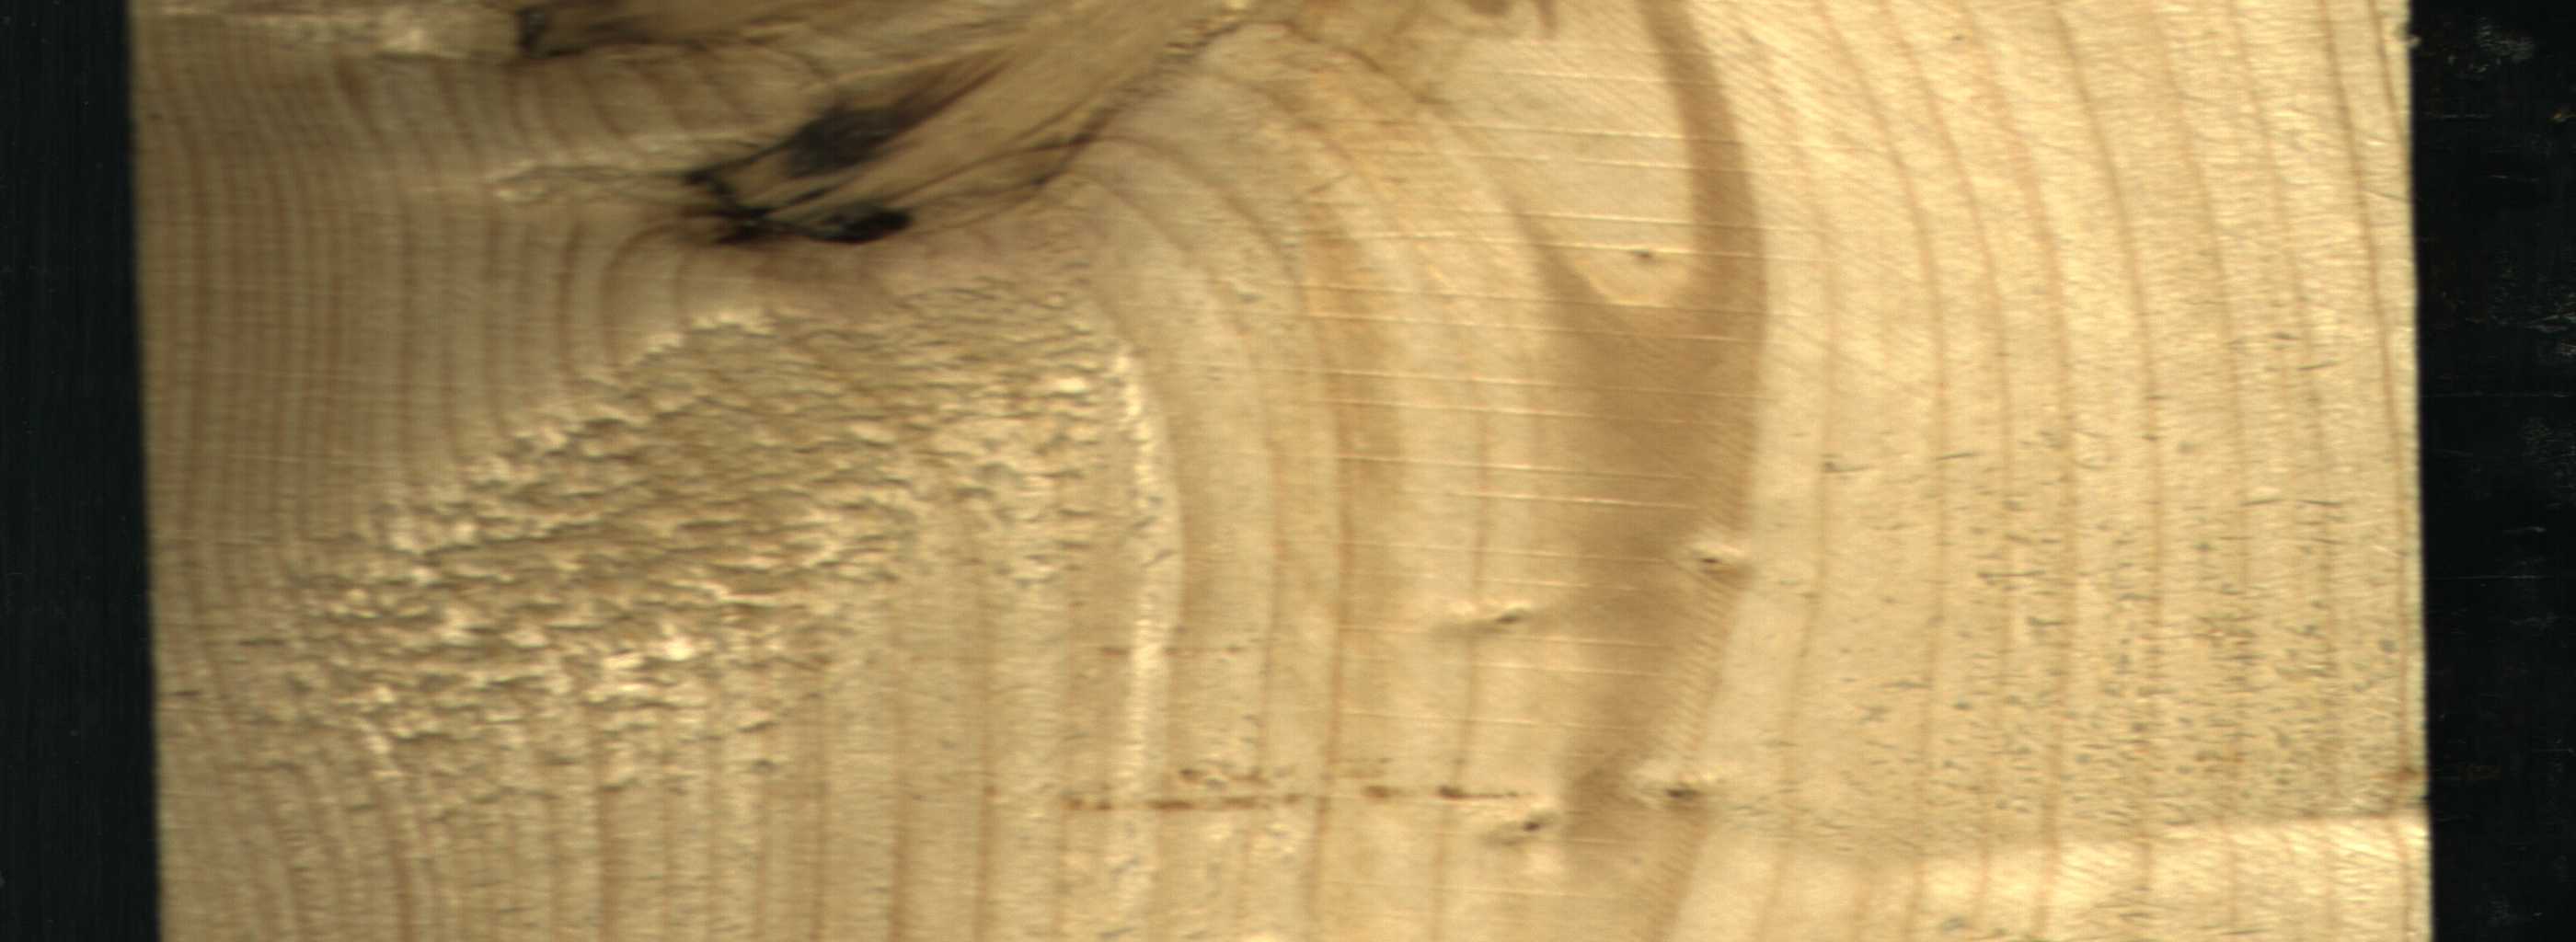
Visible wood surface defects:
Dead_Knot
Dead_Knot